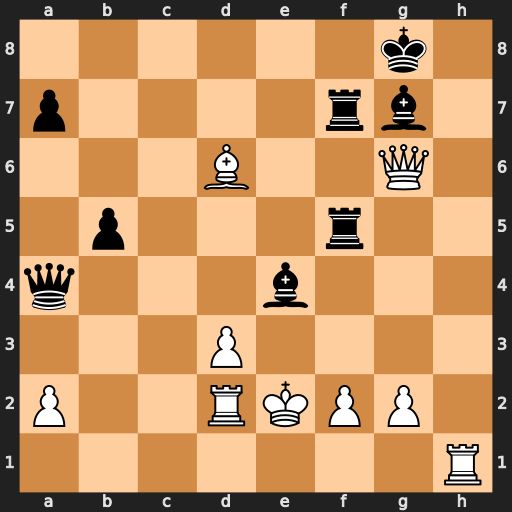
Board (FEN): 6k1/p4rb1/3B2Q1/1p3r2/q3b3/3P4/P2RKPP1/7R
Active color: w
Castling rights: -
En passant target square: -
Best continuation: Qh7#